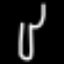
Label: fork